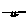
Label: line